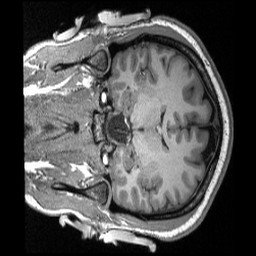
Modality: T1w
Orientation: coronal
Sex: female